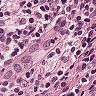
Metastatic tissue present: yes